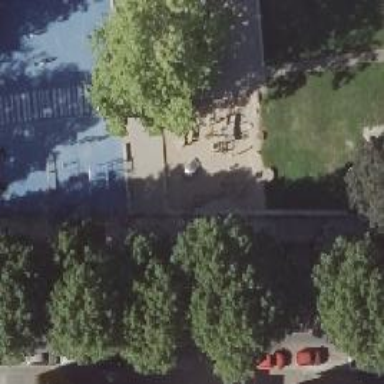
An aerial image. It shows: Playground featuring climbing frame.